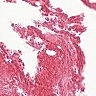
Metastatic tissue present: no